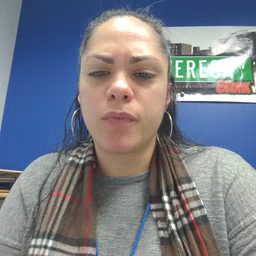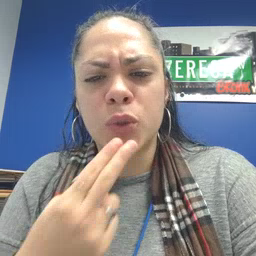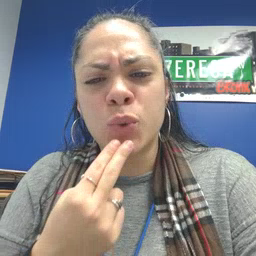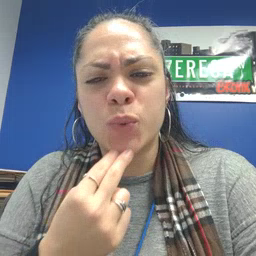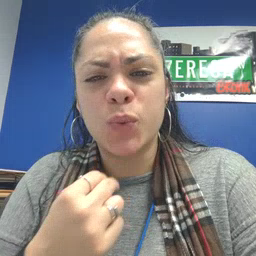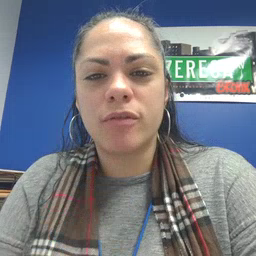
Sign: cute